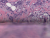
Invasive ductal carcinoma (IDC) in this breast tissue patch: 1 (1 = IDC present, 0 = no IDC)